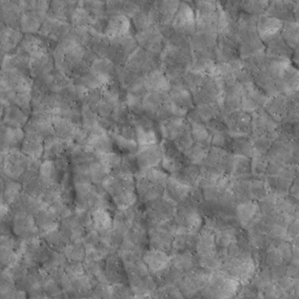
Label: non_frost